Question: I'm trying to learn Android and Servlet programming and having trouble connecting to a local mySQL database. I have a simple Android client that does a HTTPpost request to a servlet thats hosted on localhost. The request seems to be working fine, but the servlet is having trouble locating the Driver for the database. I'm pretty sure the mysql url is correct so I'm guessing its the Driver that's the problem!
This is the utility class that should get the connection to the database:
'''
public class Database {
private static Connection connection = null;
/**
*
* @return
*/
public static Connection getConnection(){
if(connection!=null){
return connection;
} else {
try {
Properties db_properties = new Properties();
InputStream inStream = Database.class.getClassLoader().getResourceAsStream("/db.properties");
db_properties.load(inStream);
String dbDriver = db_properties.getProperty("dbDriver");
String url = db_properties.getProperty("url");
String dbUser = db_properties.getProperty("dbUser");
String dbPass = db_properties.getProperty("dbPassword");
connection = DriverManager.getConnection(url,dbUser,dbPass);
Class.forName(dbDriver);
} catch (IOException e) {
e.printStackTrace();
} catch (ClassNotFoundException e) {
e.printStackTrace();
} catch (SQLException e) {
e.printStackTrace();
}
}
return connection;
}
'''
}
This is the following Database properties file:
'''
driver=com.mysql.jdbc.Driver
url=jdbc:mysql://localhost:8889/gymbuddy
user=Mathan
pass=PYCCmcPDAFSj7N9B
'''
This is the how the servlet setup looks like:

And this is the stack trace I get:
'''
java.sql.SQLException: No suitable driver found for jdbc:mysql://localhost:8889/gymbuddy?user=Mathan&password=PYCCmcPDAFSj7N9B
at java.sql.DriverManager.getConnection(DriverManager.java:602)
at java.sql.DriverManager.getConnection(DriverManager.java:207)
at com.mathanv.gb.util.Database.getConnection(Database.java:36)
at com.mathanv.gb.dao.BuddyDao.<init>(BuddyDao.java:35)
at com.mathanv.gb.controller.BuddyController.<init>(BuddyController.java:29)
at sun.reflect.NativeConstructorAccessorImpl.newInstance0(Native Method)
at sun.reflect.NativeConstructorAccessorImpl.newInstance(NativeConstructorAccessorImpl.java:39)
at sun.reflect.DelegatingConstructorAccessorImpl.newInstance(DelegatingConstructorAccessorImpl.java:27)
at java.lang.reflect.Constructor.newInstance(Constructor.java:513)
at java.lang.Class.newInstance0(Class.java:357)
at java.lang.Class.newInstance(Class.java:310)
at org.apache.catalina.core.DefaultInstanceManager.newInstance(DefaultInstanceManager.java:138)
at org.apache.catalina.core.StandardWrapper.loadServlet(StandardWrapper.java:1137)
at org.apache.catalina.core.StandardWrapper.allocate(StandardWrapper.java:858)
at org.apache.catalina.core.StandardWrapperValve.invoke(StandardWrapperValve.java:136)
at org.apache.catalina.core.StandardContextValve.invoke(StandardContextValve.java:123)
at org.apache.catalina.authenticator.AuthenticatorBase.invoke(AuthenticatorBase.java:472)
at org.apache.catalina.core.StandardHostValve.invoke(StandardHostValve.java:171)
at org.apache.catalina.valves.ErrorReportValve.invoke(ErrorReportValve.java:99)
at org.apache.catalina.valves.AccessLogValve.invoke(AccessLogValve.java:936)
at org.apache.catalina.core.StandardEngineValve.invoke(StandardEngineValve.java:118)
at org.apache.catalina.connector.CoyoteAdapter.service(CoyoteAdapter.java:407)
at org.apache.coyote.http11.AbstractHttp11Processor.process(AbstractHttp11Processor.java:1004)
at org.apache.coyote.AbstractProtocol$AbstractConnectionHandler.process(AbstractProtocol.java:589)
at org.apache.tomcat.util.net.JIoEndpoint$SocketProcessor.run(JIoEndpoint.java:310)
at java.util.concurrent.ThreadPoolExecutor$Worker.runTask(ThreadPoolExecutor.java:895)
at java.util.concurrent.ThreadPoolExecutor$Worker.run(ThreadPoolExecutor.java:918)
at java.lang.Thread.run(Thread.java:680)
Mar 2, 2013 11:50:53 PM org.apache.catalina.core.StandardWrapperValve invoke
SEVERE: Servlet.service() for servlet [BuddyController] in context with path [/gbserver] threw exception
java.lang.NullPointerException
at com.mathanv.gb.dao.BuddyDao.registerBuddy(BuddyDao.java:44)
at com.mathanv.gb.controller.BuddyController.doPost(BuddyController.java:51)
at javax.servlet.http.HttpServlet.service(HttpServlet.java:647)
at javax.servlet.http.HttpServlet.service(HttpServlet.java:728)
at org.apache.catalina.core.ApplicationFilterChain.internalDoFilter(ApplicationFilterChain.java:305)
at org.apache.catalina.core.ApplicationFilterChain.doFilter(ApplicationFilterChain.java:210)
at org.apache.catalina.core.StandardWrapperValve.invoke(StandardWrapperValve.java:222)
at org.apache.catalina.core.StandardContextValve.invoke(StandardContextValve.java:123)
at org.apache.catalina.authenticator.AuthenticatorBase.invoke(AuthenticatorBase.java:472)
at org.apache.catalina.core.StandardHostValve.invoke(StandardHostValve.java:171)
at org.apache.catalina.valves.ErrorReportValve.invoke(ErrorReportValve.java:99)
at org.apache.catalina.valves.AccessLogValve.invoke(AccessLogValve.java:936)
at org.apache.catalina.core.StandardEngineValve.invoke(StandardEngineValve.java:118)
at org.apache.catalina.connector.CoyoteAdapter.service(CoyoteAdapter.java:407)
at org.apache.coyote.http11.AbstractHttp11Processor.process(AbstractHttp11Processor.java:1004)
at org.apache.coyote.AbstractProtocol$AbstractConnectionHandler.process(AbstractProtocol.java:589)
at org.apache.tomcat.util.net.JIoEndpoint$SocketProcessor.run(JIoEndpoint.java:310)
at java.util.concurrent.ThreadPoolExecutor$Worker.runTask(ThreadPoolExecutor.java:895)
at java.util.concurrent.ThreadPoolExecutor$Worker.run(ThreadPoolExecutor.java:918)
at java.lang.Thread.run(Thread.java:680)
Help!
If you need any more information, let me know!
'''
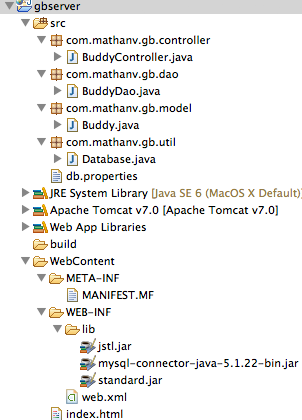
Answer: You have to register your driver Class before attempting to get a connection
'''
Class.forName(dbDriver); // before
connection = DriverManager.getConnection(url,dbUser,dbPass); //after
'''